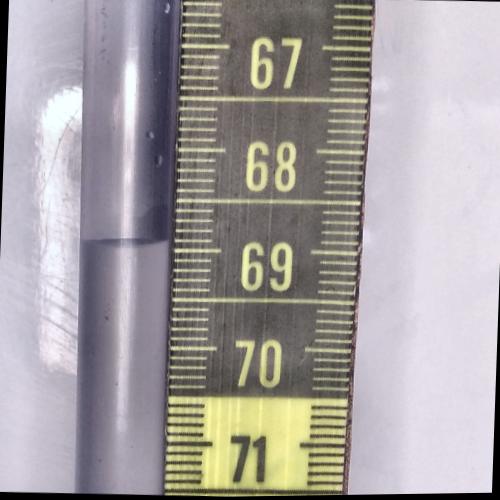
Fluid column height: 68.9 cm